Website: bh-photo
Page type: customer-info-address
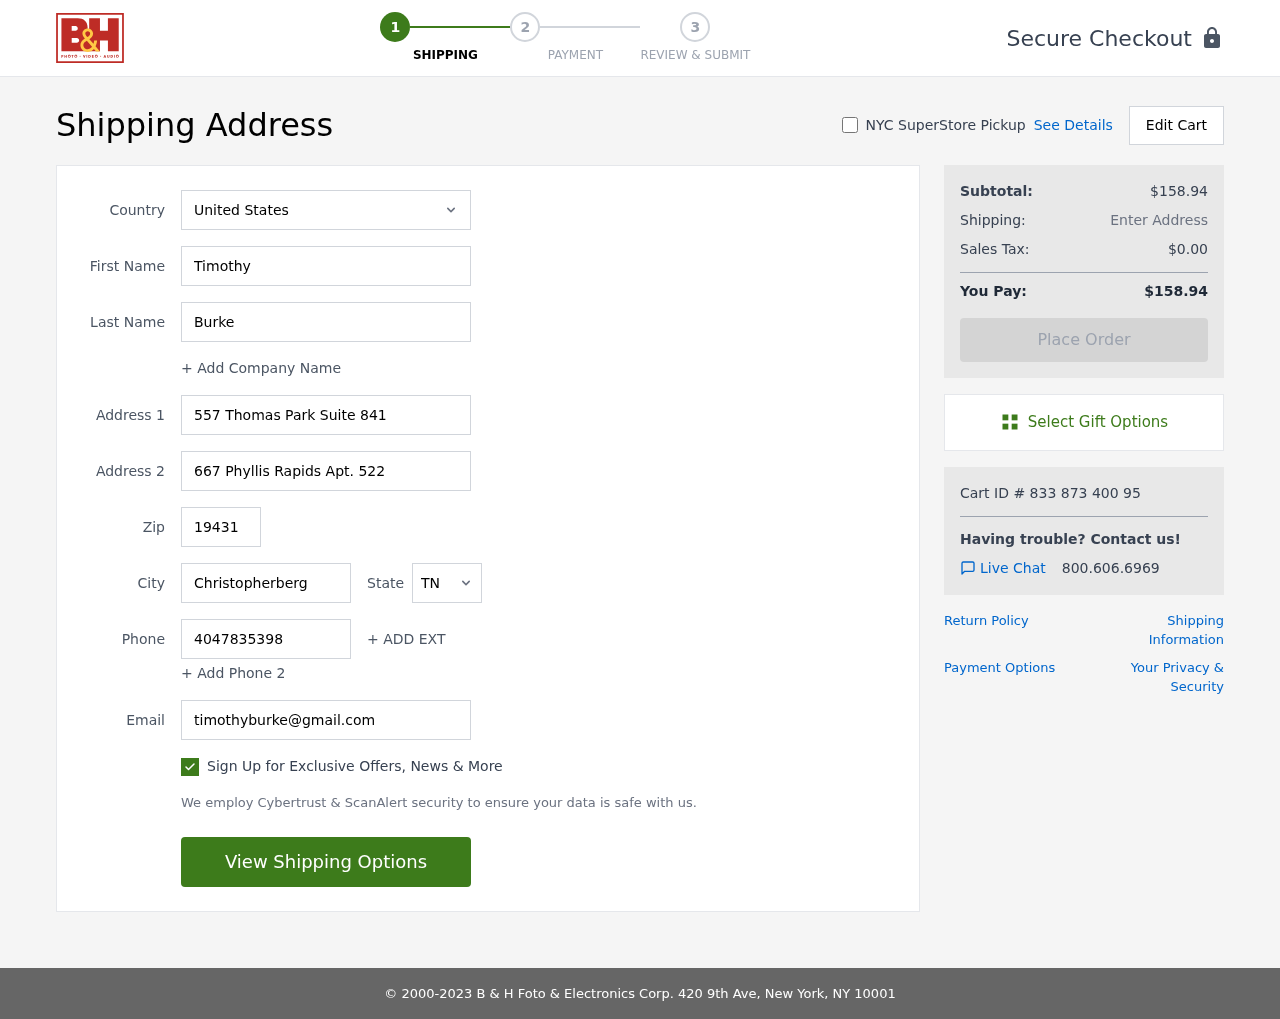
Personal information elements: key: PII_CITY
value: Christopherberg
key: PII_COUNTRY
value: United States
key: PII_EMAIL
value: timothyburke@gmail.com
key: PII_FIRSTNAME
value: Timothy
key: PII_LASTNAME
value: Burke
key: PII_PHONE
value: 4047835398
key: PII_POSTCODE
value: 19431
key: PII_STATE_ABBR
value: TN
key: PII_STREET
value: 557 Thomas Park Suite 841
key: PII_STREET2
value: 667 Phyllis Rapids Apt. 522
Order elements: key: ORDER_SUBTOTAL
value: $158.94
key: ORDER_TAX
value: $0.00
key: ORDER_TOTAL
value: $158.94
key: ORDER_ID
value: Cart ID # 833 873 400 95